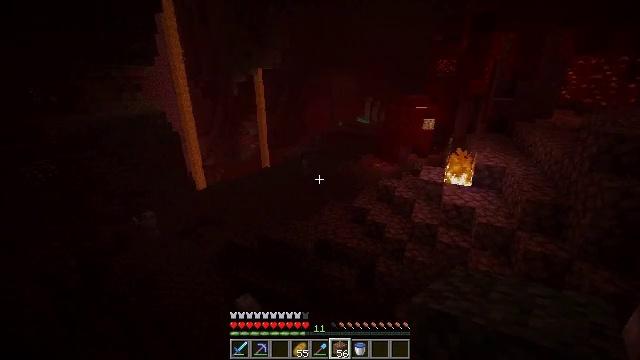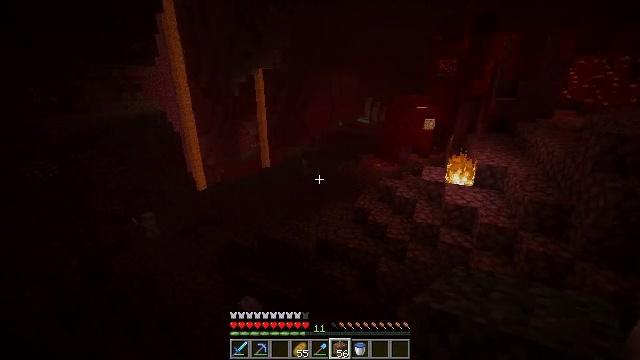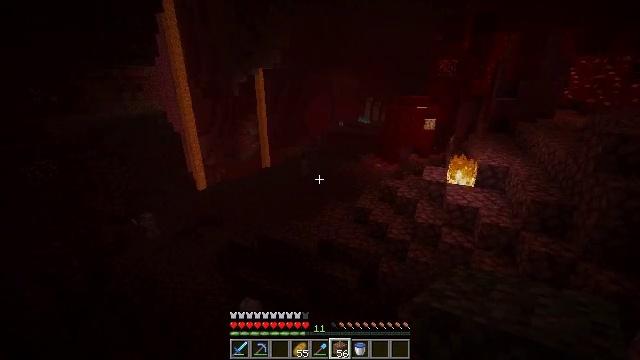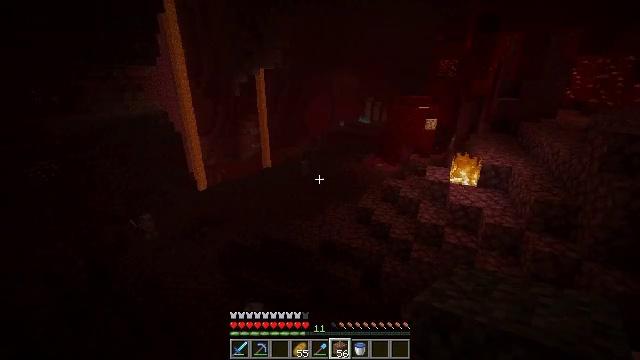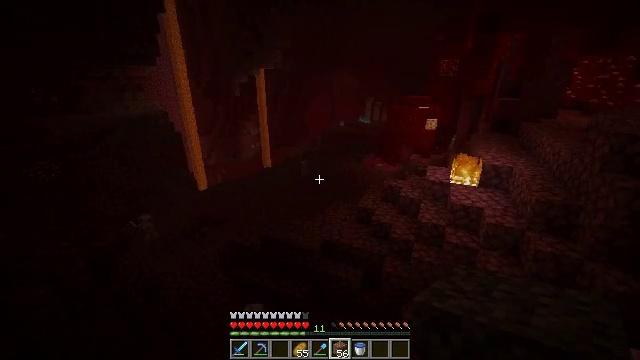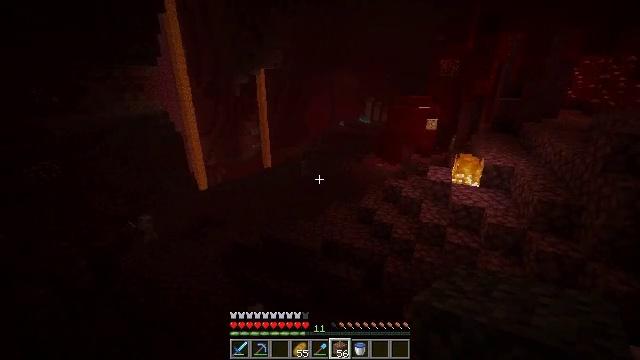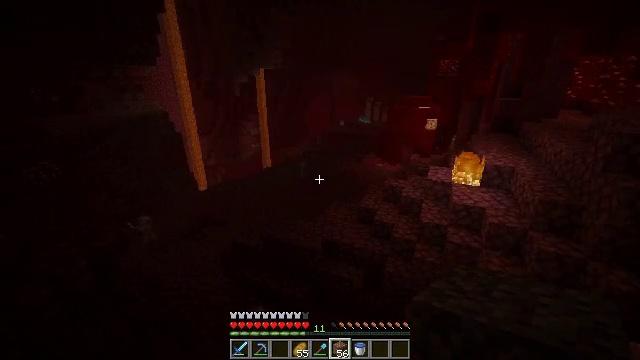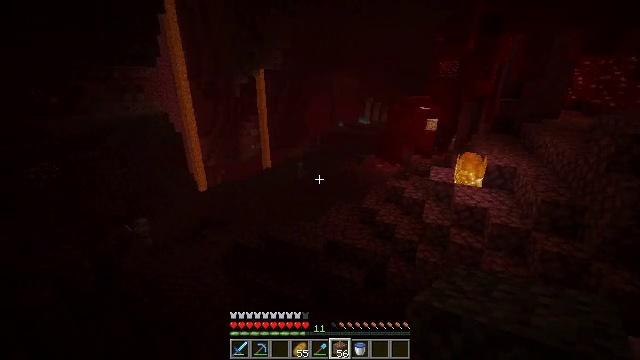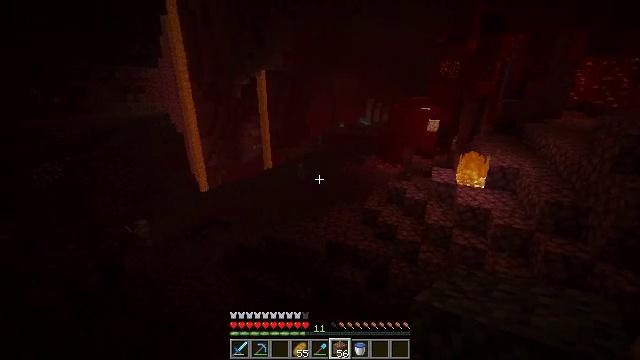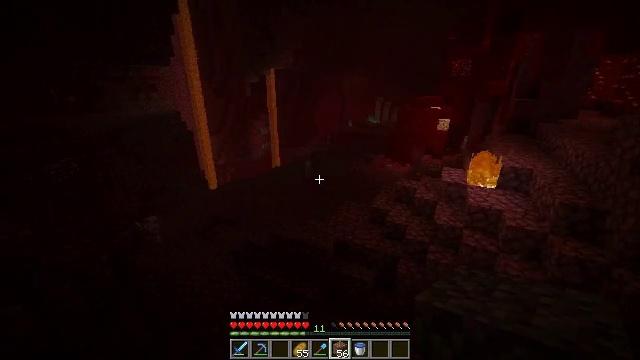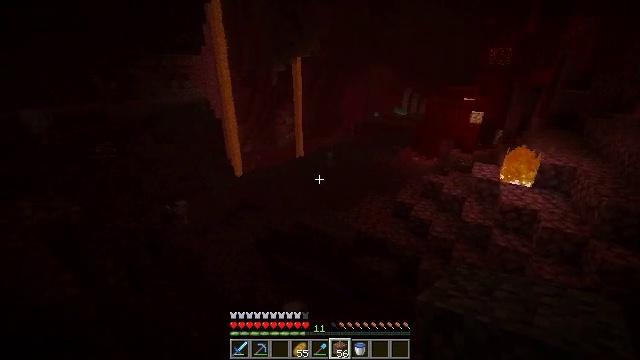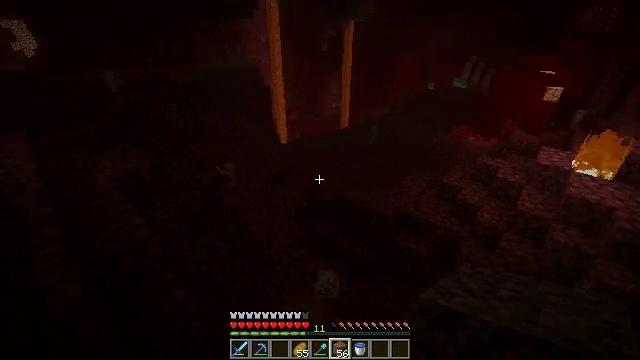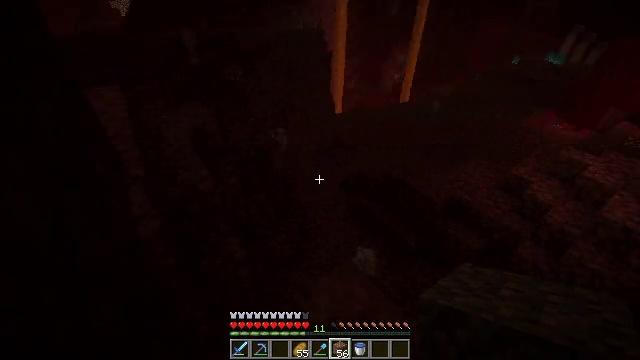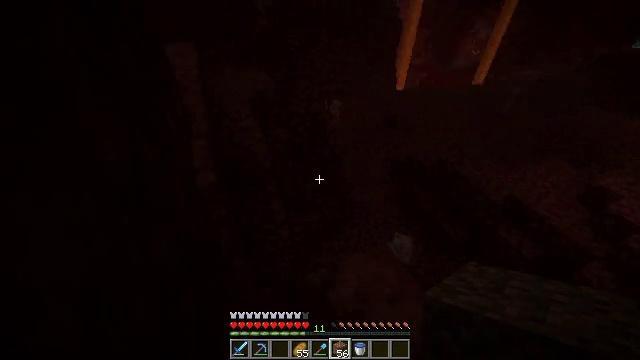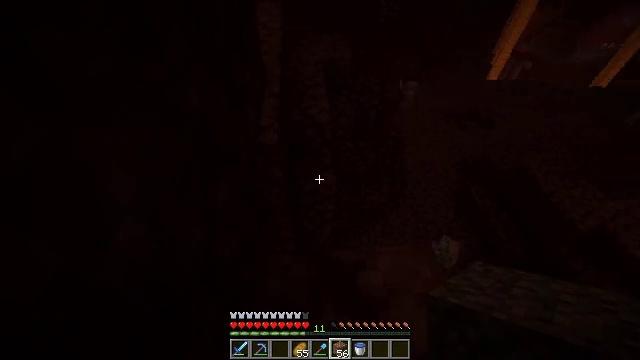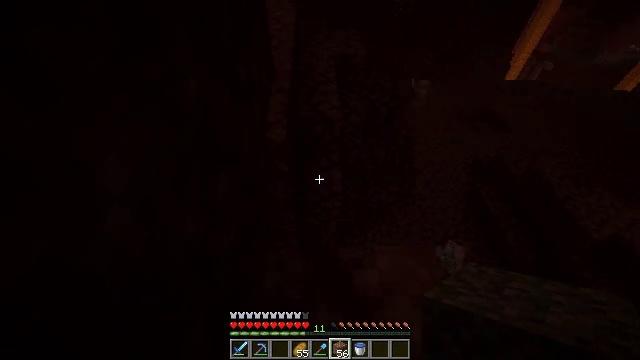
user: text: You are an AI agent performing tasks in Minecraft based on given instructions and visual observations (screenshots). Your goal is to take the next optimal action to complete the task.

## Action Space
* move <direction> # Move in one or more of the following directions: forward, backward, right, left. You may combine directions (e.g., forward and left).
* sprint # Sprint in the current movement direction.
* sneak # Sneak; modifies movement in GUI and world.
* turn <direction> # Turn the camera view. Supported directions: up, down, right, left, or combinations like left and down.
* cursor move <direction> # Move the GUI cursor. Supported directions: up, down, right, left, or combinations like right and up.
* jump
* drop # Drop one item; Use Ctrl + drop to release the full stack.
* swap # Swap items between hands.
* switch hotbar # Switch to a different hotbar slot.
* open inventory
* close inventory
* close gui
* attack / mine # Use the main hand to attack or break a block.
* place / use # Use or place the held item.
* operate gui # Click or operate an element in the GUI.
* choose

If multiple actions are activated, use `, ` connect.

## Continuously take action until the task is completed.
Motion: motion action
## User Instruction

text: Gather bone block for bone meal.
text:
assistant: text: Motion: move left, sneak
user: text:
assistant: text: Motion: move left, sneak
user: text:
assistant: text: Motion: move left, sneak
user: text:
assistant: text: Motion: move left, sneak
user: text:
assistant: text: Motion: move left, sneak
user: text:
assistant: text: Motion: move left, sneak
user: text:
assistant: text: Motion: move left, sneak
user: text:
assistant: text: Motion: move left, sneak
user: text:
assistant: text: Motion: move left, sneak, turn left
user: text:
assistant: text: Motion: move left, sneak, turn left and down
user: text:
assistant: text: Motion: move left, sneak, turn left and down
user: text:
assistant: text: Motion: sneak, turn left and down
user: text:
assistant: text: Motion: move right, sneak, turn left and down
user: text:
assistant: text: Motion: move right, sneak, turn left and down
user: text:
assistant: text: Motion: move right, sneak, turn left
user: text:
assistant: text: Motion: move right, sneak, turn up
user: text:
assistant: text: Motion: sneak, turn right and up
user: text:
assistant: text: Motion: sneak
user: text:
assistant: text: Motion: sneak
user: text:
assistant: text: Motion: sneak, turn down
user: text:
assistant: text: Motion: sneak
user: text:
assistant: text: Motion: sneak
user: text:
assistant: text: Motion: move forward, sneak
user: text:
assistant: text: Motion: move forward, sneak
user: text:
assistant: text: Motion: move forward, sneak
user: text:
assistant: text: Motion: turn right
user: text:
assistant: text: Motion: no_op
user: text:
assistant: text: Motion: turn down
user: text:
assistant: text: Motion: move back
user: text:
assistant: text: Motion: move back